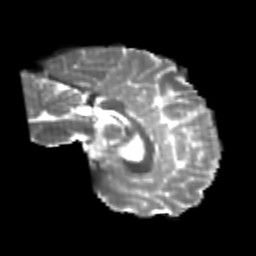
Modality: T2w
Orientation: sagittal
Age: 23
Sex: male
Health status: healthy
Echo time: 0.074 s